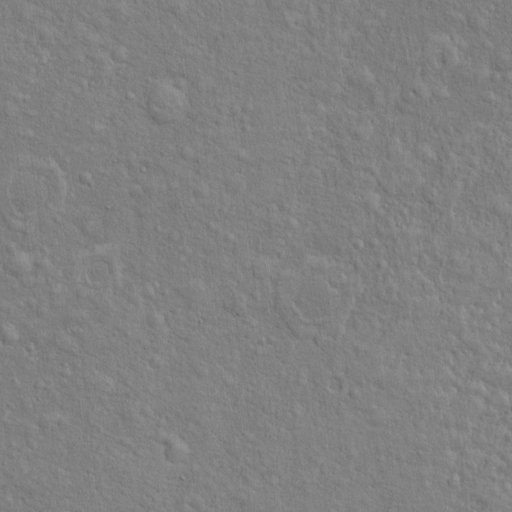
Classes present: Background